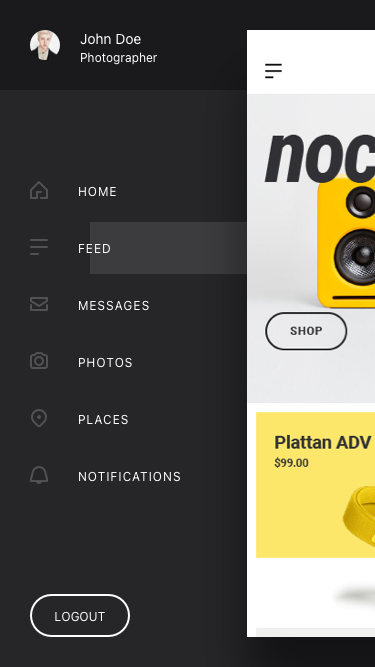
Text in this UI design:
home
feed
messages
photos
places
notifications
John Doe
Photographer